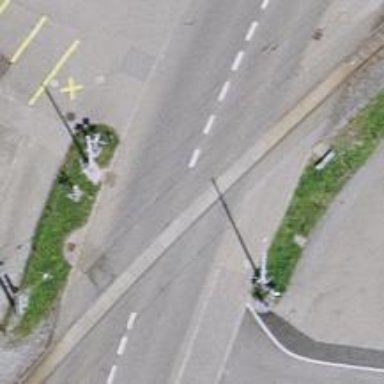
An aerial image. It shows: Level crossing with double half barrier.